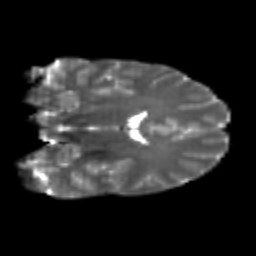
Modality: T2w
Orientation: coronal
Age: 24
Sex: male
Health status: healthy
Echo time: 0.074 s